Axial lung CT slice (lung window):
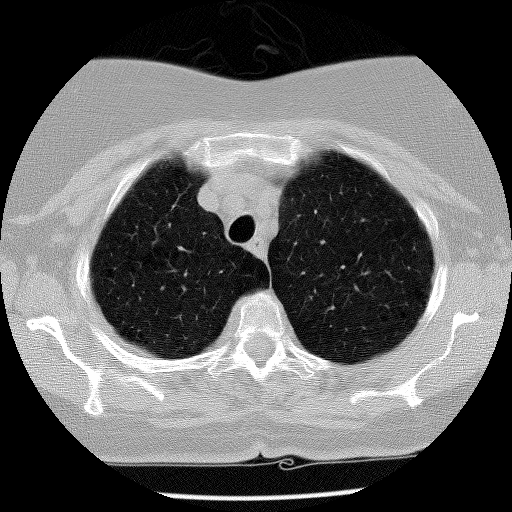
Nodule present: no